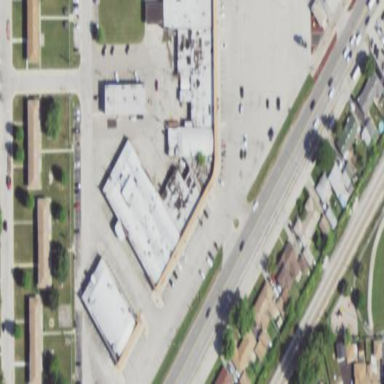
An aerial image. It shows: Retail area.